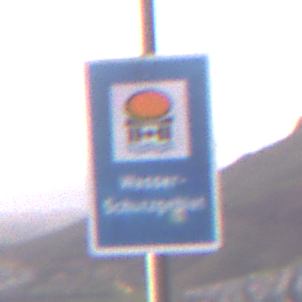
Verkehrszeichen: Wasserschutzgebiet
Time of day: Dawn
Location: Outdoor (RoadRail)
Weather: Clear
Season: NotSpecified
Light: Natural